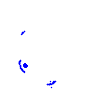
Particle: kaon